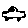
Label: car